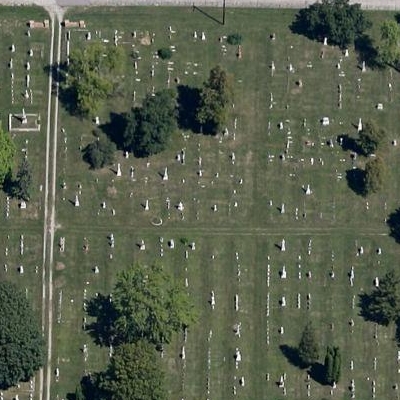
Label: aGrass